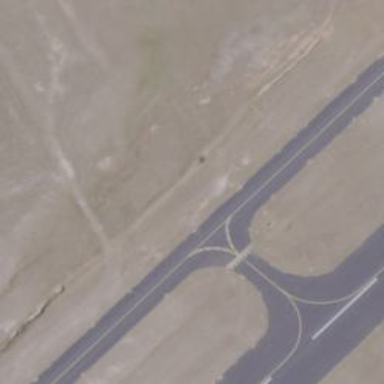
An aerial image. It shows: Image of taxiway at airport.